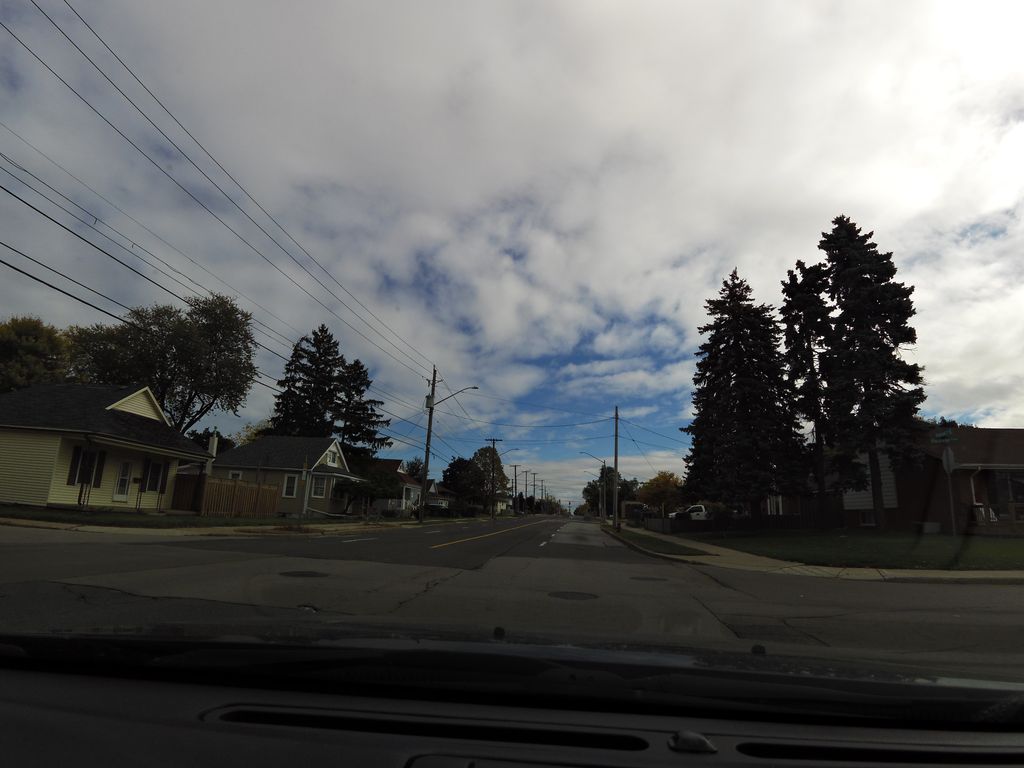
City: hamilton